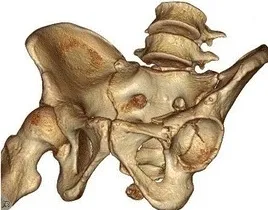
Preoperative 3D-CT. B; Left oblique view. A fracture of the left innominate bone and a fracture of the left acetabulum are observed.
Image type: radiology (ct)